Chest X-ray:
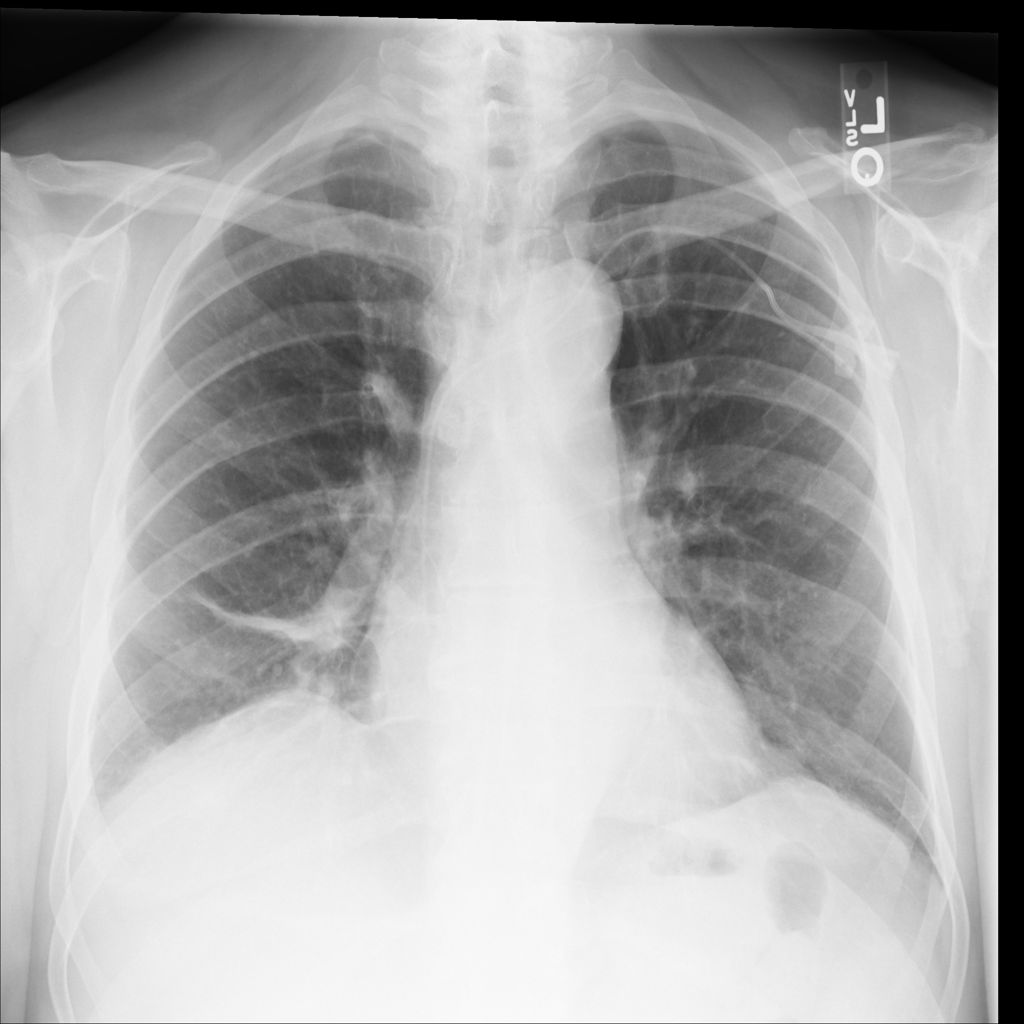
Findings: Atelectasis
No abnormal finding: no